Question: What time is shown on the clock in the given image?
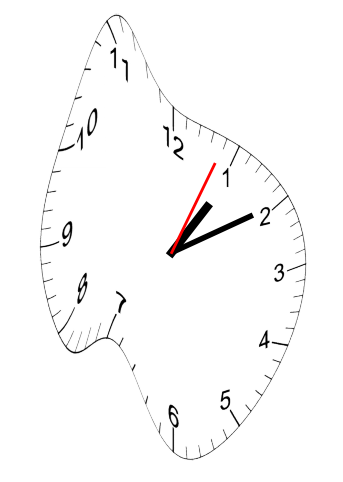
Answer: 01:10:04